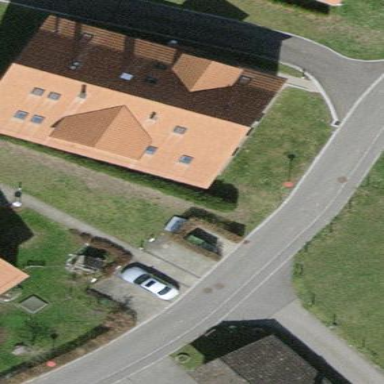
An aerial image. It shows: Building with tile roof.